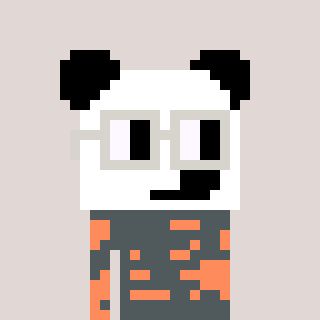
a pixel art character with square light gray glasses, a panda-shaped head and a peachy-colored body on a warm background